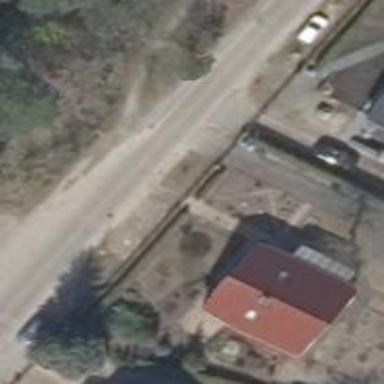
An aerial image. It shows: Residential road.